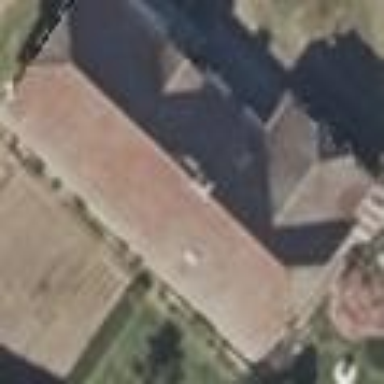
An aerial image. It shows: Building with half-hipped roof.